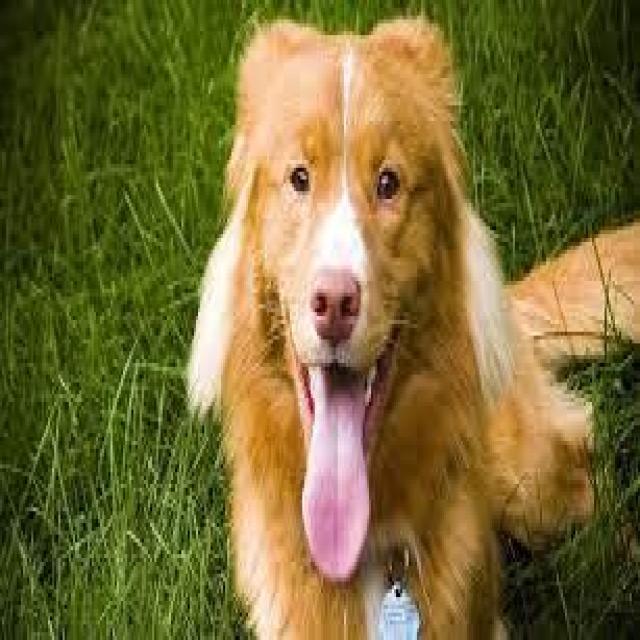
Healthy canine skin — no visible lesions, inflammation, or abnormalities. The skin and coat appear normal.